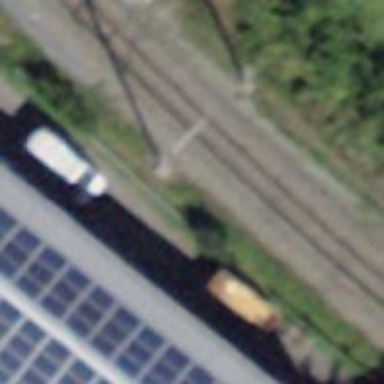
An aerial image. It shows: Power pole.